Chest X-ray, PA view. Patient: 50 years old, sex M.
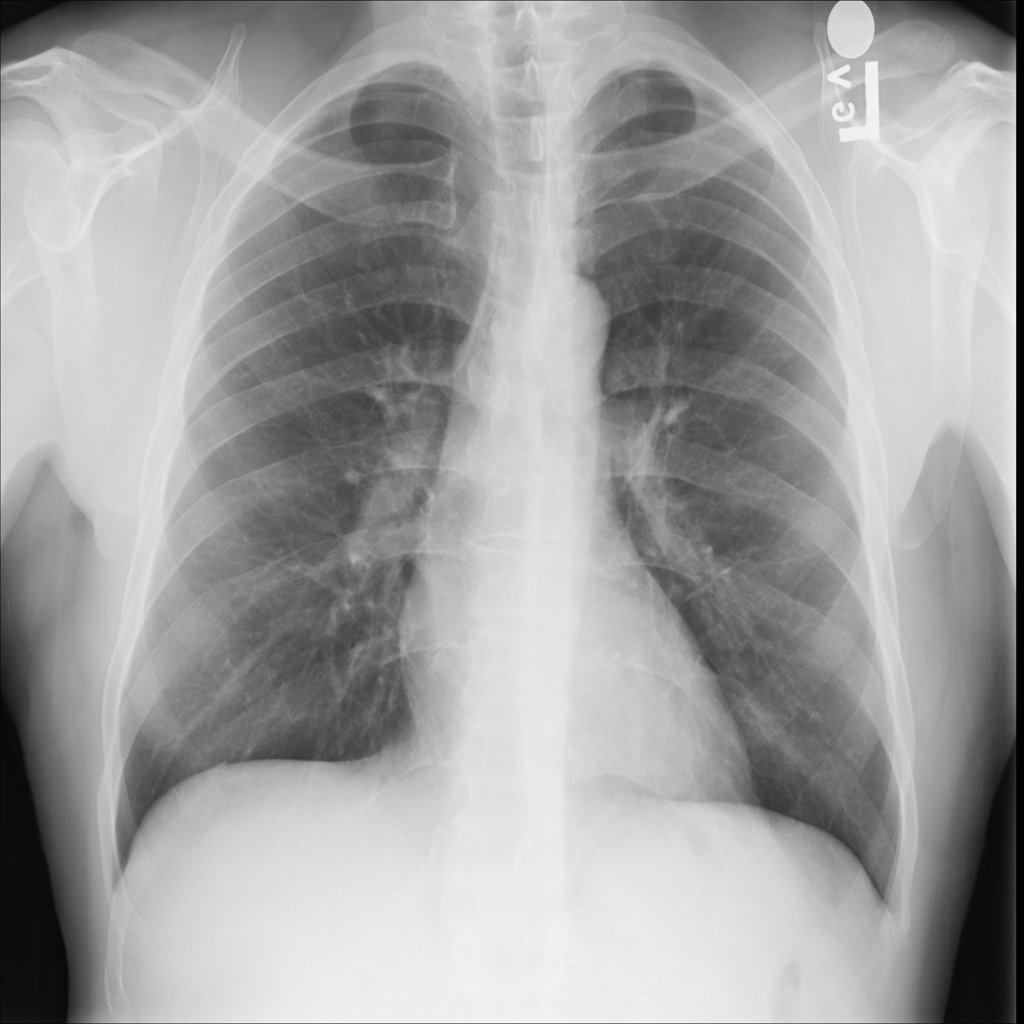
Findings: No Finding